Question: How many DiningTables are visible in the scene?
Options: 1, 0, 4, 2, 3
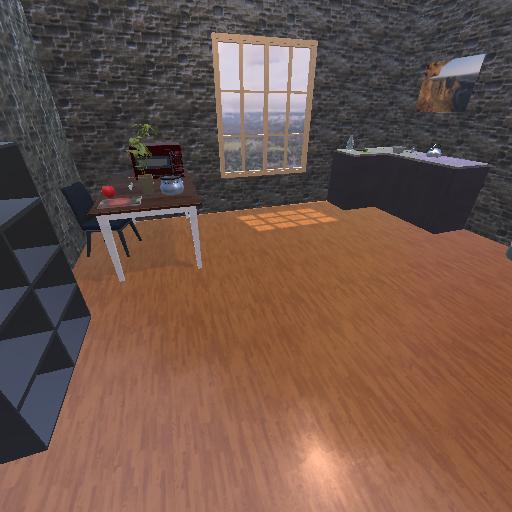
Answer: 1